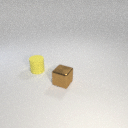
small yellow rubber cylinder to the left of small brown metal cube